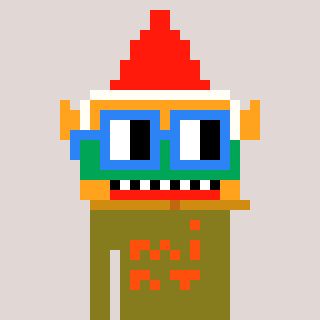
a pixel art character with square blue glasses, a gnome-shaped head and a gunk-colored body on a warm background